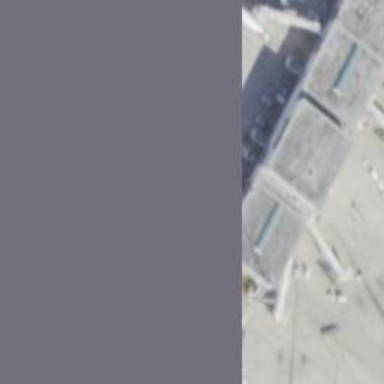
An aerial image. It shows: Airport gate.